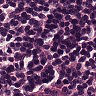
Metastatic tissue present: no